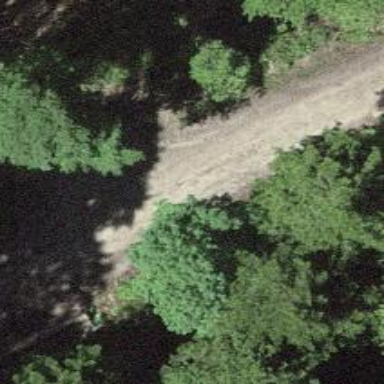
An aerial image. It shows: Compacted grade3 track.